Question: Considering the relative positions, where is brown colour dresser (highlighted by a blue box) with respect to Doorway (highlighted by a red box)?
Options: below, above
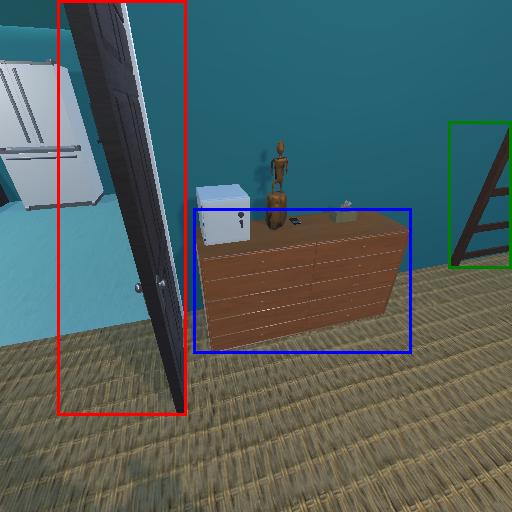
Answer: below